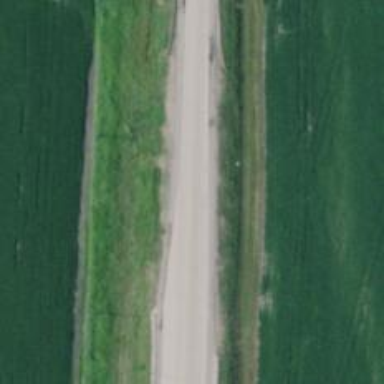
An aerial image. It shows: Trunk highway.